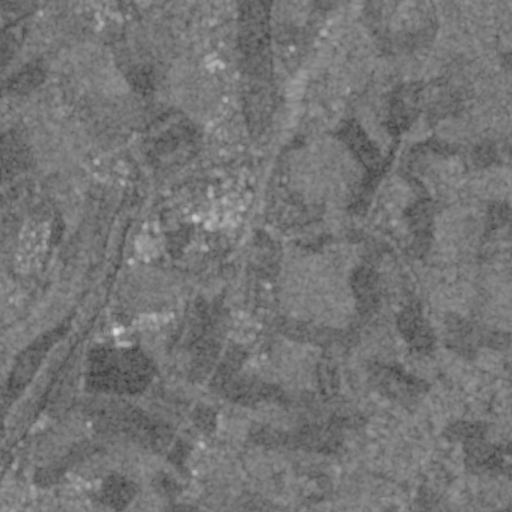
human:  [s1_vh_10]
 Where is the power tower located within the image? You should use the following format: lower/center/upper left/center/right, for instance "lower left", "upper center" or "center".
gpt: The power tower is located in the upper left of the image.
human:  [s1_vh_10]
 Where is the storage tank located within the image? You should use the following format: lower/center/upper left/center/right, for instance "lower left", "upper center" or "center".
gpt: The storage tank is located in the center of the image.
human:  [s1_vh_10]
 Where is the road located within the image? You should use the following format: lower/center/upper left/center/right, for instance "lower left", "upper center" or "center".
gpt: There is no road in the image.

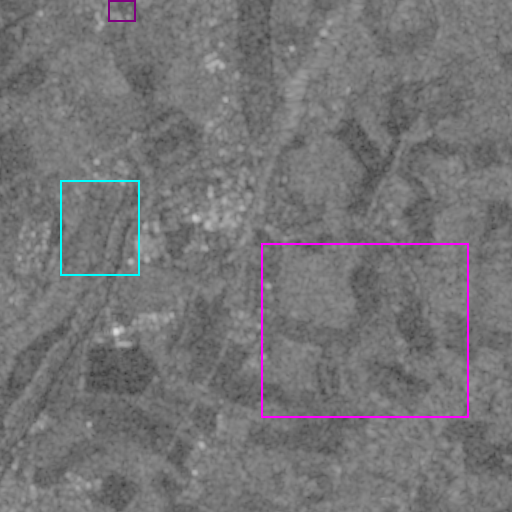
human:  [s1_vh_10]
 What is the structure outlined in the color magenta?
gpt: The structure outlined in magenta is a crop field.
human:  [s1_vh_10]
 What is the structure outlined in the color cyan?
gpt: The structure outlined in cyan is a park.
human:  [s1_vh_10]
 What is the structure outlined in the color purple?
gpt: The structure outlined in purple is a parking lot.
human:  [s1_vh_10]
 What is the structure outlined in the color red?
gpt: There is no red outline.